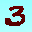
Label: 3